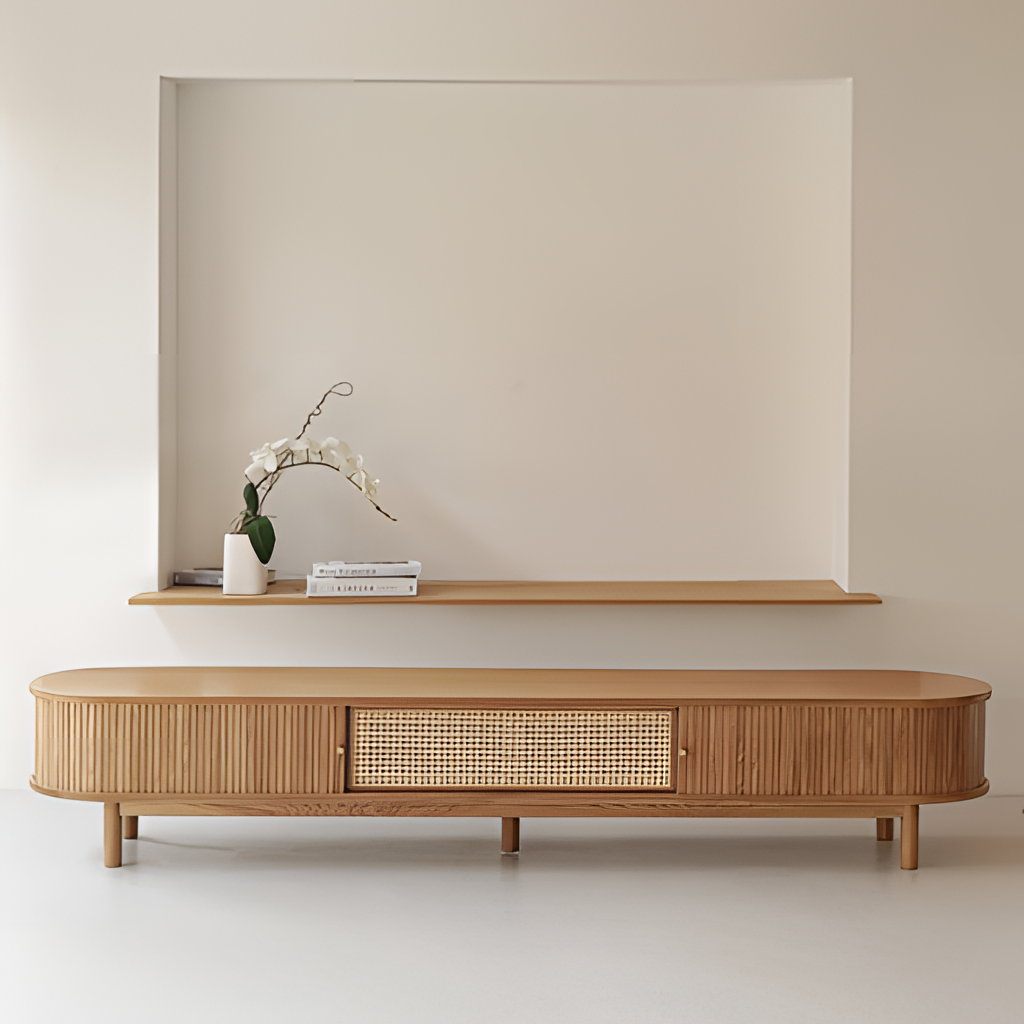
light brown wood TV stand, living room, plaster wallpaper, with solid pattern, tile flooring, with smooth pattern, minimalist